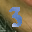
Label: 3